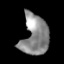
Tissue: lung
Cell type: Epithelial cells
Senescence score: 0.1852
Nuclear area (px): 1041
Mean DAPI intensity: 138.665